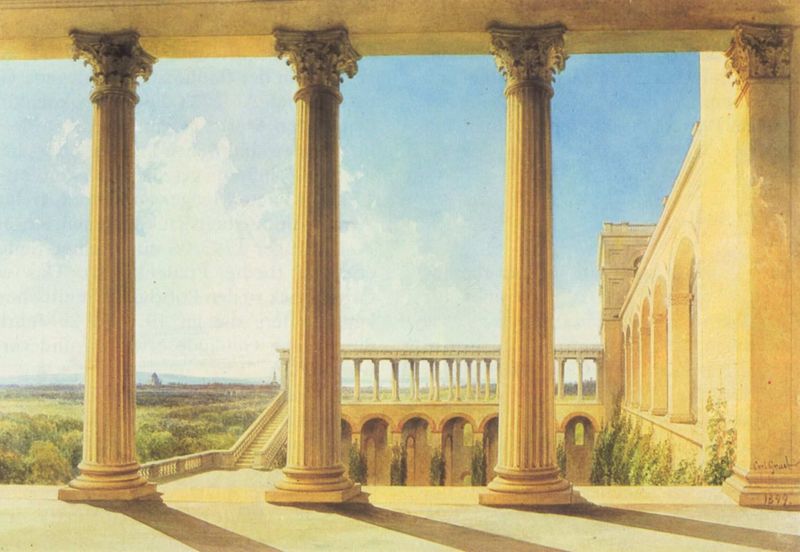
Titel: Potsdam, Obere Galerie des Belvedere auf dem Pfingstberg
Künstler: Carl Graeb
Standort: Potsdam
Institution: Stiftung Preußische Schlösser und Gärten / Aquarellsammlung
Schlagwörter: baum, blau, gemälde, himmel, laub, schatten, wasser, weiß, wolken, aquarell, bäume, gelb, grün, landschaft, stadt, fenster, hell, hintergrund, licht, marmor, pfeiler, raum, säule, säulen, vordergrund, ausblick, gebäude, haus, park, malerei, architektur, signatur, horizont, weite, büsche, kirche, sonne, gold, innen, klassizismus, pflanzen, wald, turm, garten, sommer, papier, bogen, italien, perspektive, sonnenlicht, dächer, mauer, hof, pilaster, kuppel, treppe, wein, bögen, gang, kolonnade, umgang, antike, palast, balustrade, gross, heiter, sonnig, architrav, arkaden, kapitelle, pantheon, kapitell, efeu, sandstein, ionisch, griechisch, griechenland, kanneluren, korinth, licht und schatten, ballustrade, tempel, aquädukt, viadukt, dorisch, arkadien, korinthisch, schaft, bau, römisch, tempelanlage, säulengang, bauwerk, kannelure, perspektivisch, kolonnaden, imposant, kollonnade, antke, korinthische ordnung, korinthia, verbläuung, olivenhain, korinthischer baustil, aschaffenburg, südne, arkanthusblätter, arkanthuskapitel